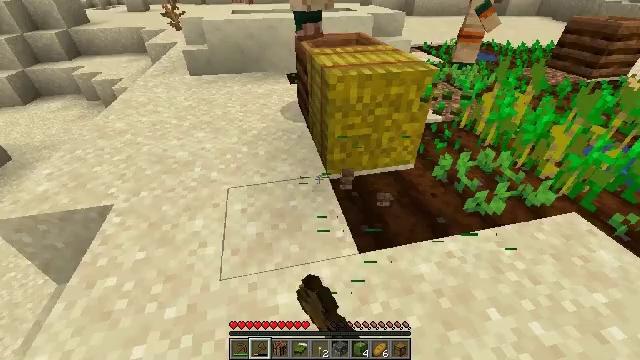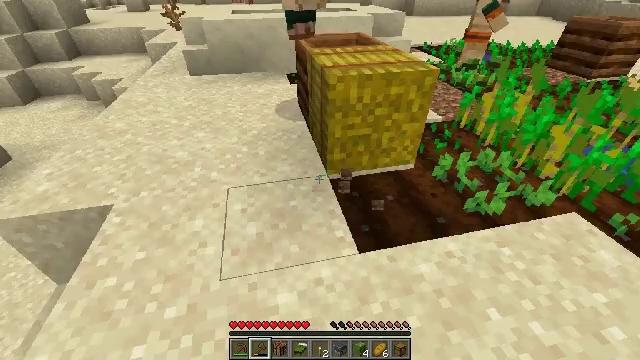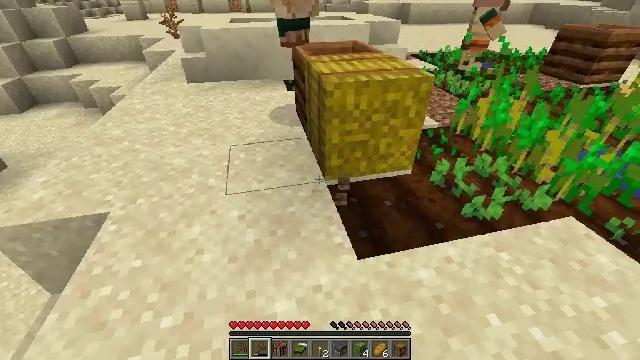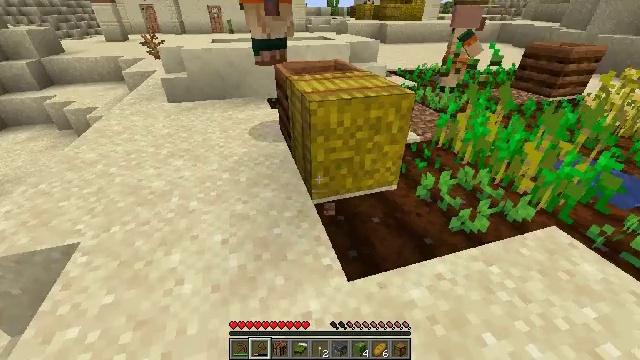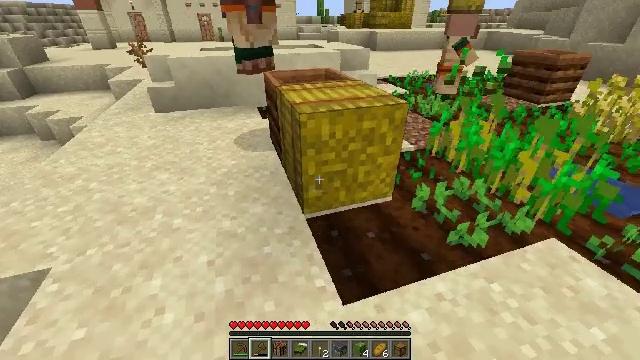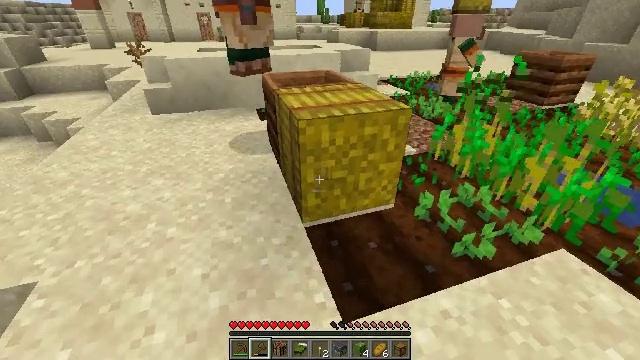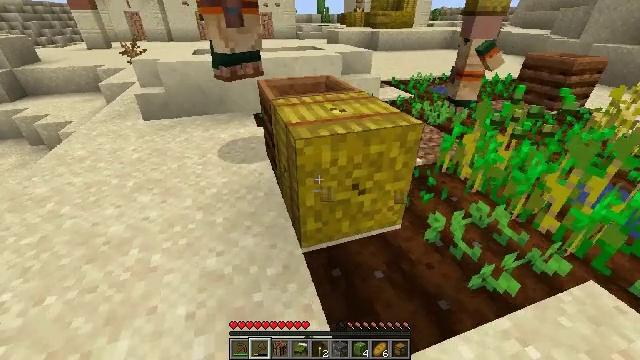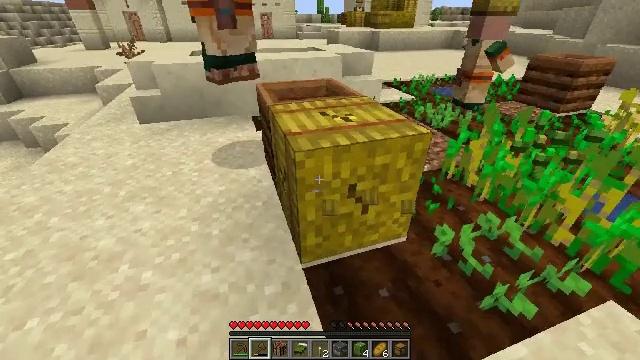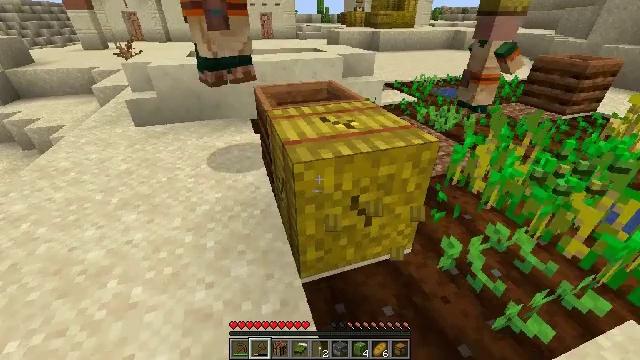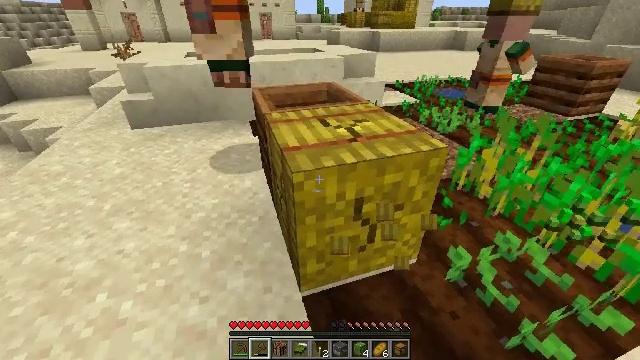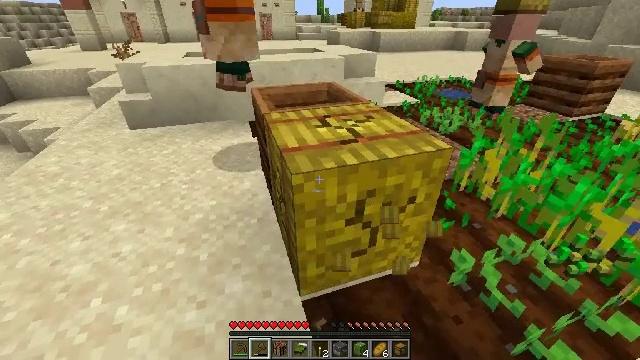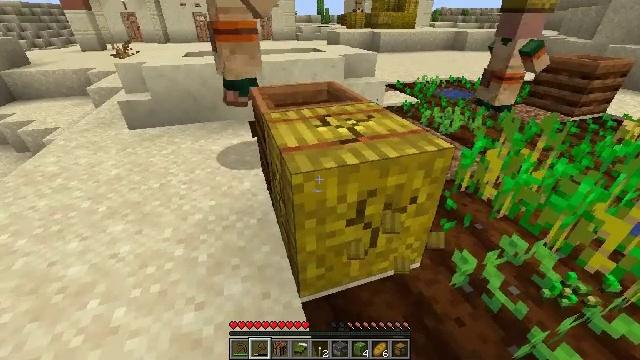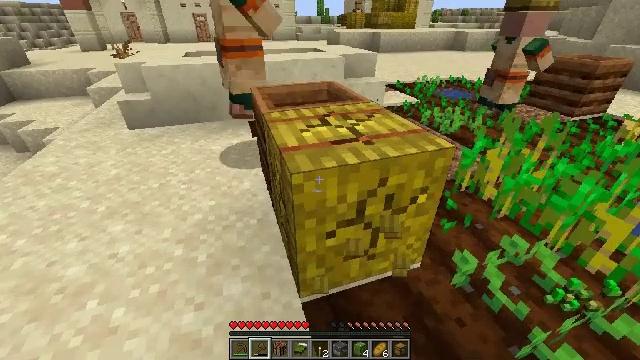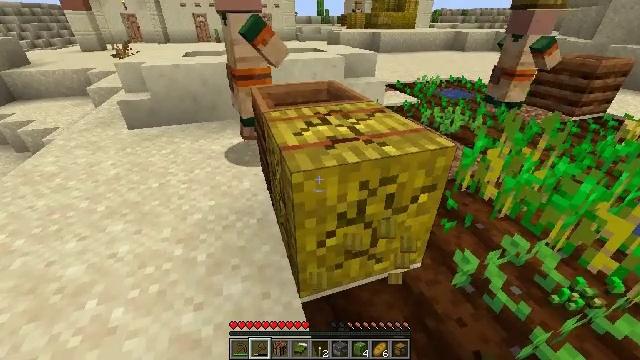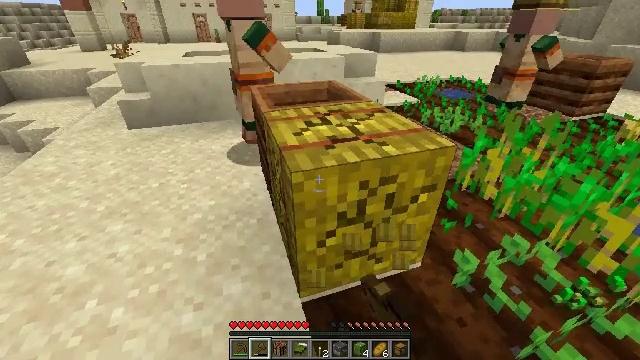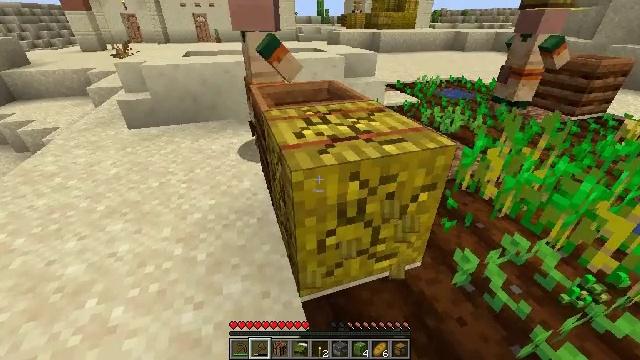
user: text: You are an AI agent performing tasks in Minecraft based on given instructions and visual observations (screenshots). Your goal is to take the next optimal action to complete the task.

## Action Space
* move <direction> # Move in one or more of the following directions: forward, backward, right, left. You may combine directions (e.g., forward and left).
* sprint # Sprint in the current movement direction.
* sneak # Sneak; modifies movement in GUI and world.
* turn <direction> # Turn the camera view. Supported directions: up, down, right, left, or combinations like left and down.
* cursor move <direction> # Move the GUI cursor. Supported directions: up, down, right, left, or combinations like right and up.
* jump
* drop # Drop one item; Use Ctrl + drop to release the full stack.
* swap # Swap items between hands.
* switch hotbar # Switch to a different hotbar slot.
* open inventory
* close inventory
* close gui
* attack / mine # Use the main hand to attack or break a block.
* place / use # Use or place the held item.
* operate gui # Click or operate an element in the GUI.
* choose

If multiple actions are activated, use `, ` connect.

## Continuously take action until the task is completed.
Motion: motion action
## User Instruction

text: Gather hay blocks from the farm.
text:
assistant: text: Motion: no_op
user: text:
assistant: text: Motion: turn up
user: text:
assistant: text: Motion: move forward, turn right and up
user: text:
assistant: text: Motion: move forward, turn right and up
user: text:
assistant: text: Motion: move forward, attack / mine
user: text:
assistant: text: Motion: move forward, attack / mine
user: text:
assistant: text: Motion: move forward, attack / mine
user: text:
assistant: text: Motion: attack / mine
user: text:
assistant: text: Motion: attack / mine
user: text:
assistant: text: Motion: attack / mine
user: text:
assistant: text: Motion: attack / mine
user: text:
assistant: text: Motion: attack / mine
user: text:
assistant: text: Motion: attack / mine
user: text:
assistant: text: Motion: attack / mine
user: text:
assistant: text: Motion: attack / mine
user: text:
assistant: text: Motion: attack / mine
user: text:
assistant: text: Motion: attack / mine
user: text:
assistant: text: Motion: move forward, attack / mine
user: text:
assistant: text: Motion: move forward, attack / mine
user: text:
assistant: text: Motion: move forward, attack / mine
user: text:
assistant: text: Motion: move forward, attack / mine
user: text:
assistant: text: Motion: move forward, attack / mine
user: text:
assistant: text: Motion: move forward, attack / mine
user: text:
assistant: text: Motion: move forward, turn down, attack / mine
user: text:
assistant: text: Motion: attack / mine